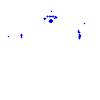
Particle: proton